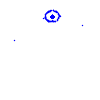
Particle: kaon